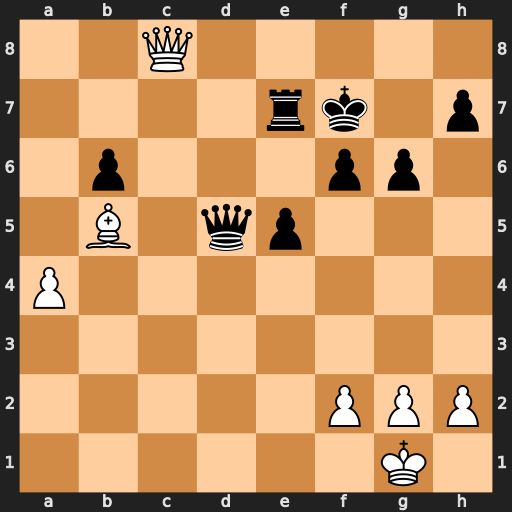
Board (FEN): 2Q5/4rk1p/1p3pp1/1B1qp3/P7/8/5PPP/6K1
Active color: w
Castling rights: -
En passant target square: -
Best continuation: Bc4 Qxc4 Qxc4+